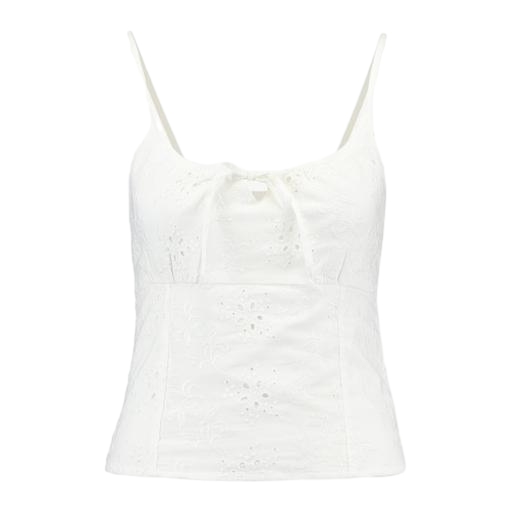
white tie-front tank, white indra tie-front top, white tie-front top, white background